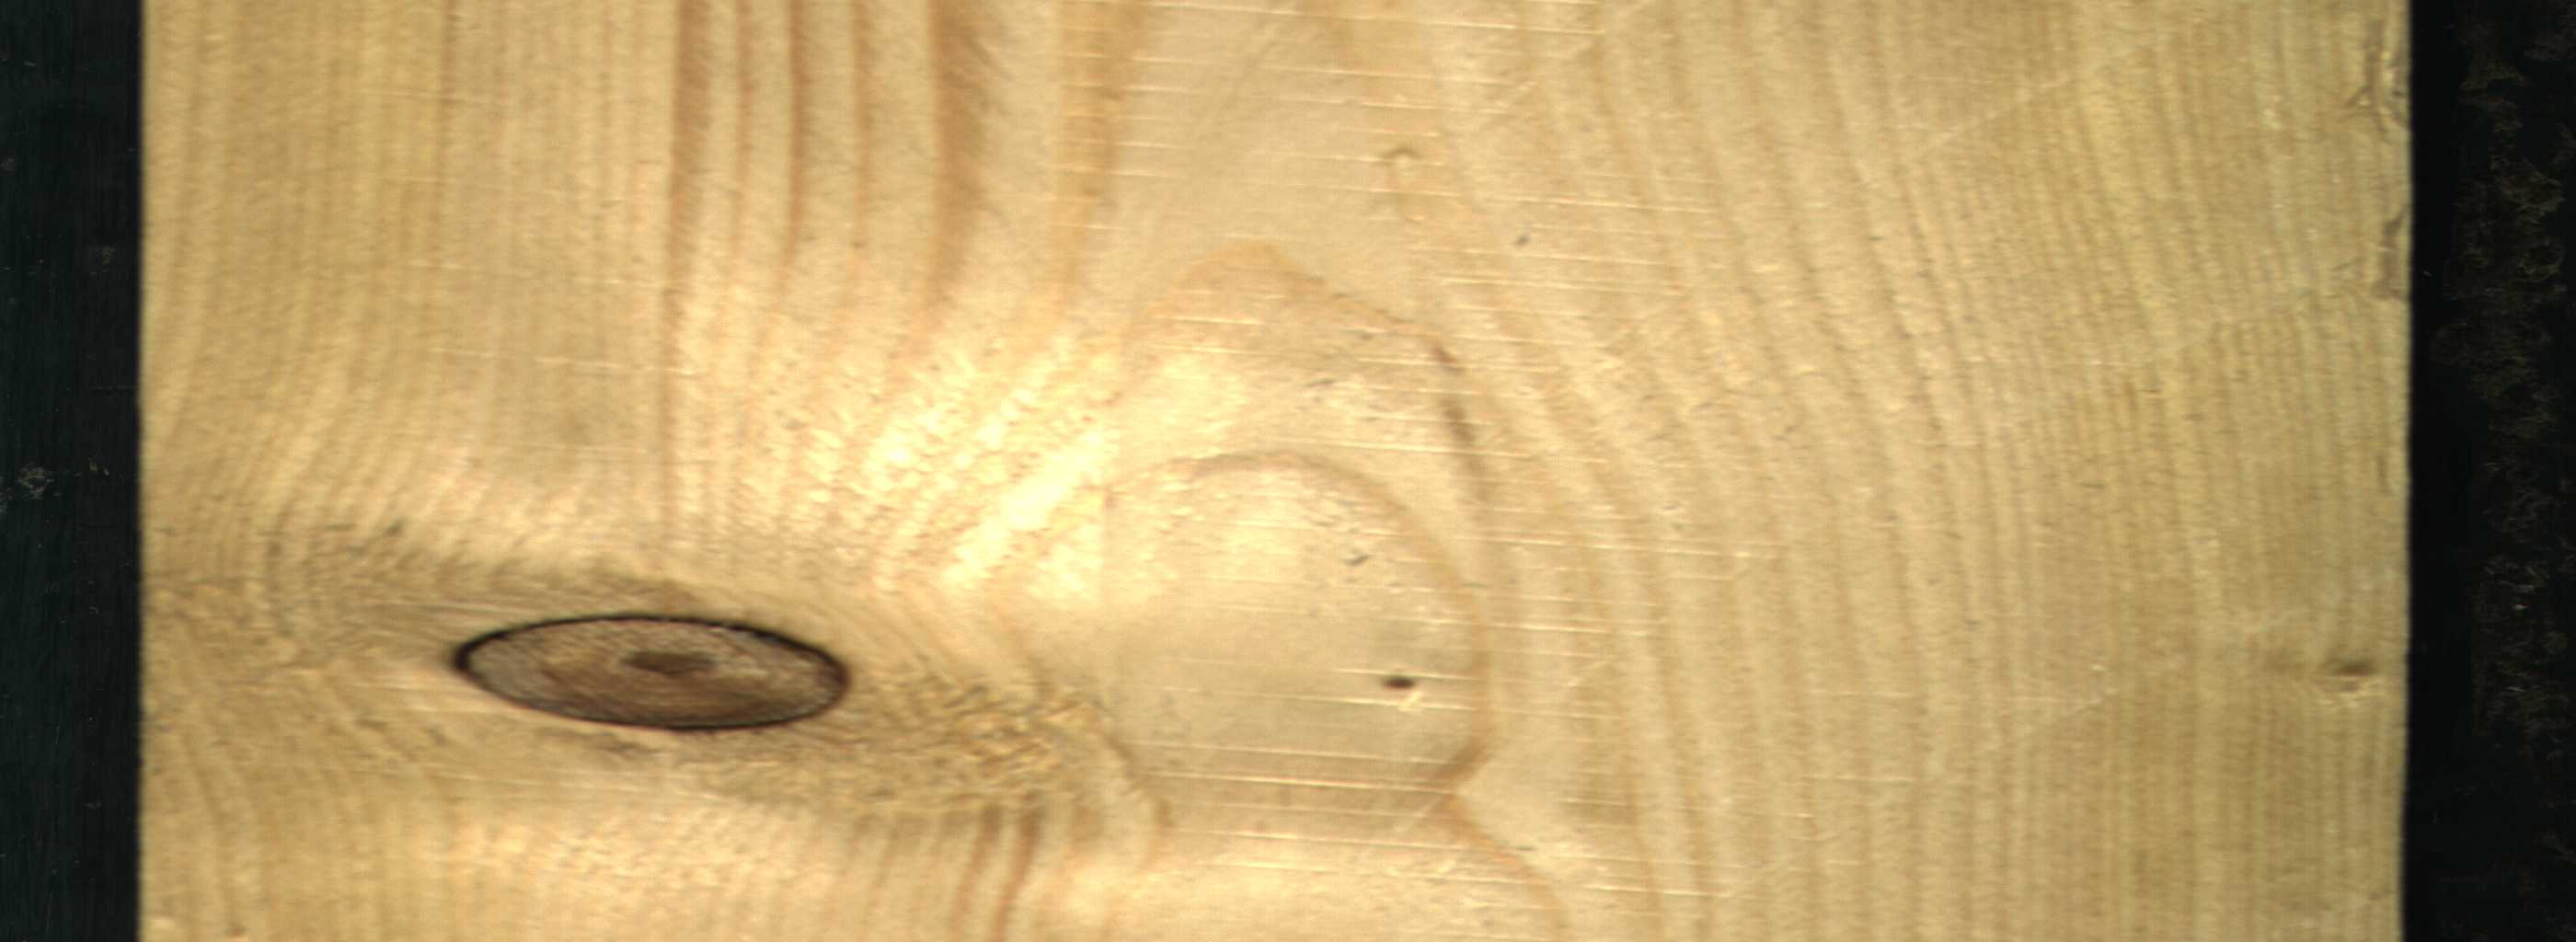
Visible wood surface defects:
Dead_Knot